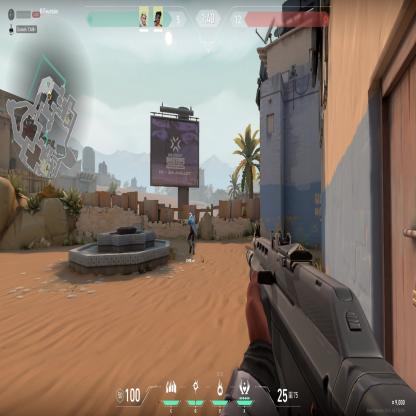
Label: teammate